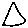
Label: triangle